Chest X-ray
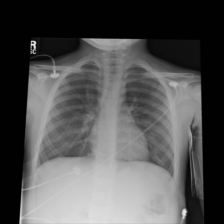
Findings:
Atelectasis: negative
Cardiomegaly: negative
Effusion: negative
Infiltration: negative
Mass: negative
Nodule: negative
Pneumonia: negative
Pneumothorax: negative
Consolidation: negative
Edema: negative
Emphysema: negative
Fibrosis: negative
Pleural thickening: negative
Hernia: negative